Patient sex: F
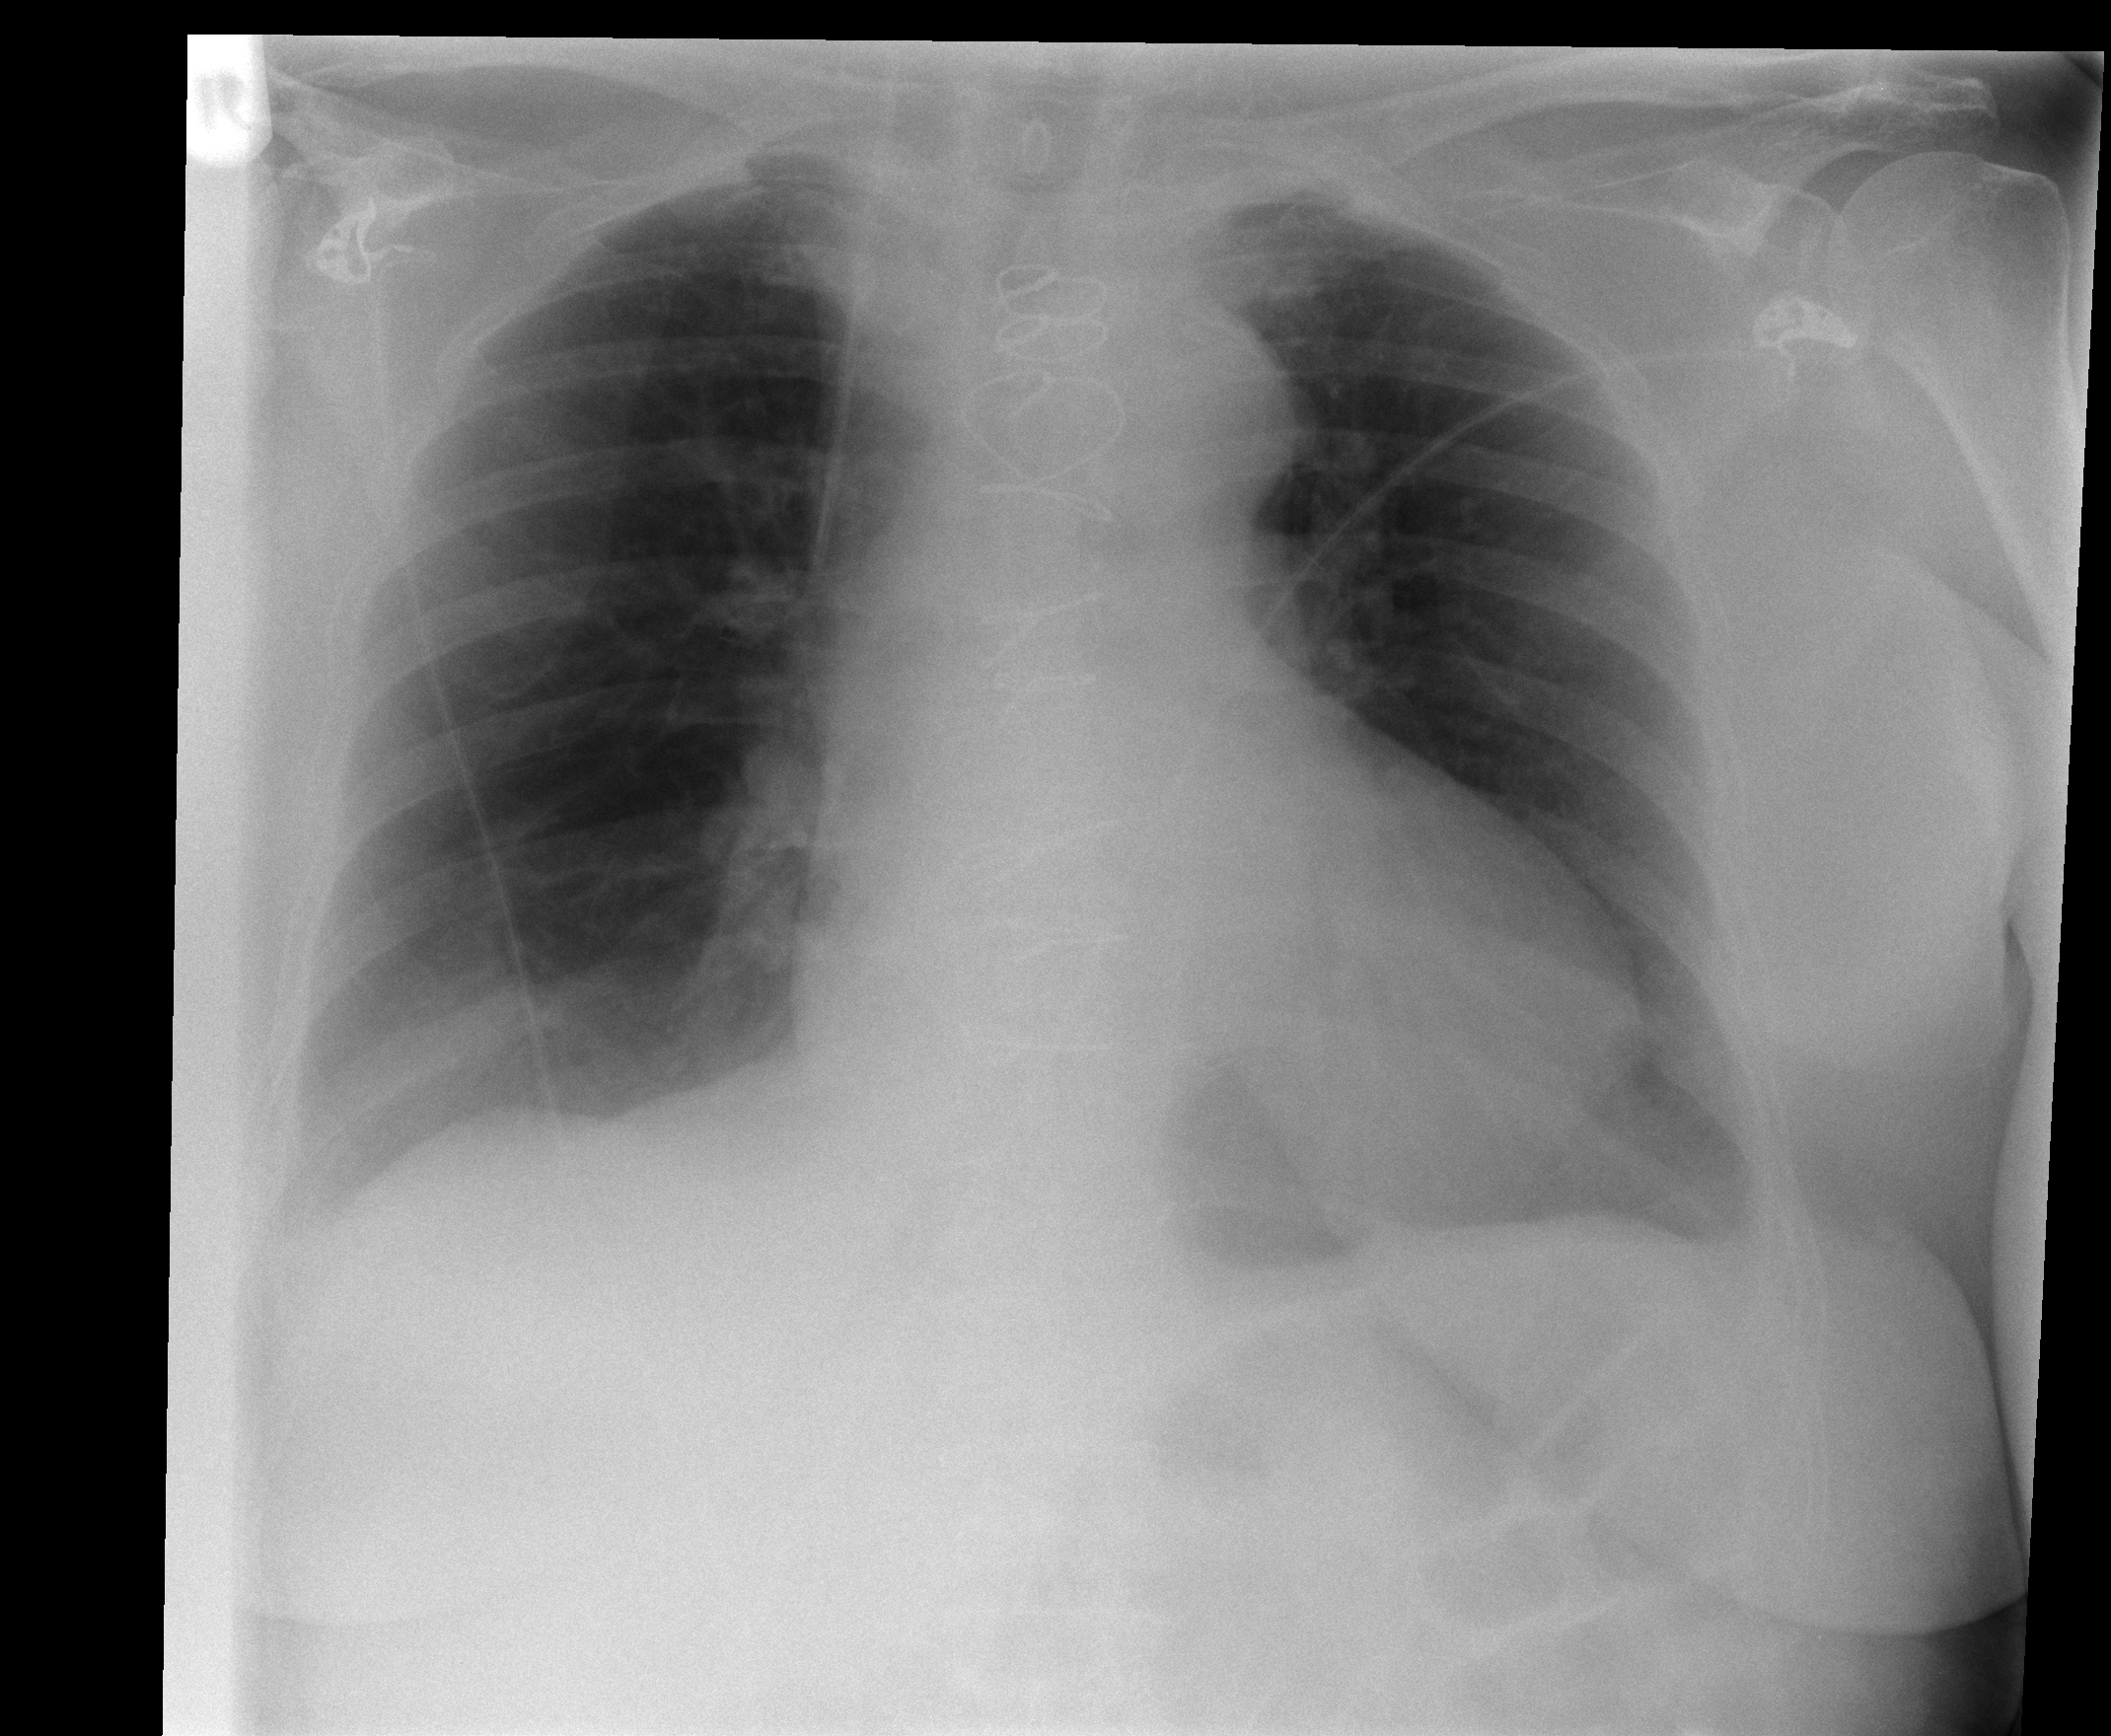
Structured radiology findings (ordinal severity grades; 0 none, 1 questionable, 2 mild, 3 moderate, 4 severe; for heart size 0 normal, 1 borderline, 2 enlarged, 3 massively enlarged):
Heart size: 2
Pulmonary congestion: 0
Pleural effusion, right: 2
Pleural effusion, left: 2
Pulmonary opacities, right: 0
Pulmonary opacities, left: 0
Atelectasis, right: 0
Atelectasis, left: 0